Question: I am trying to parse the following string: '{"text":"Hej"}', in JS
This is valid JSON. It's a property on an object. But when I try to parse it, I get the following error:
Why does this happen?
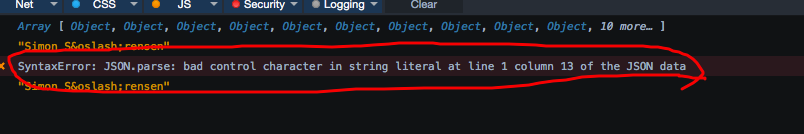
Answer: Simple.. your string isn't valid (for JSON): it contains a control character at position 13.
Have a look for yourself: 'json_str.charCodeAt(13)' and compare with <URL> .
Edit: seems like you had a Line Feed = (LF) = '
' in there.